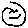
Label: smiley face